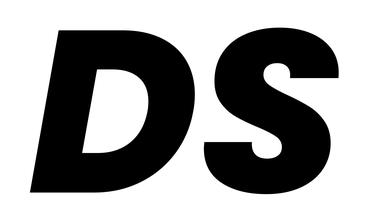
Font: Poppins-ExtraBoldItalic